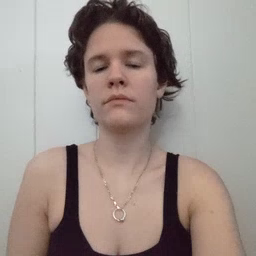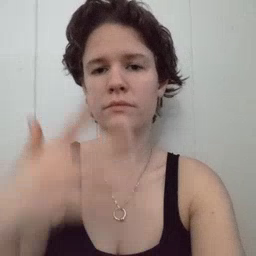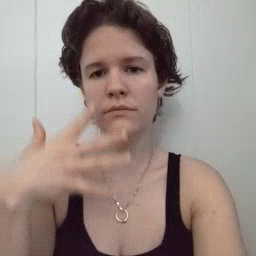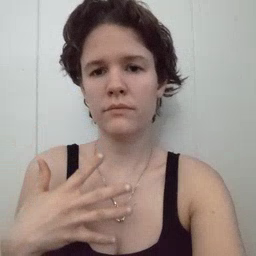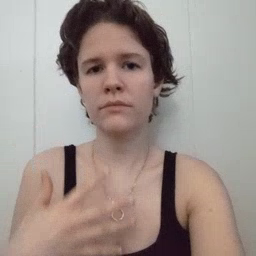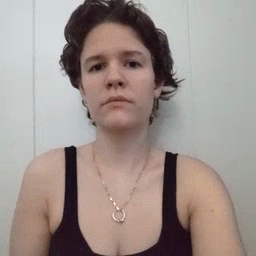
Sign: sad